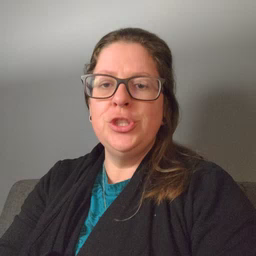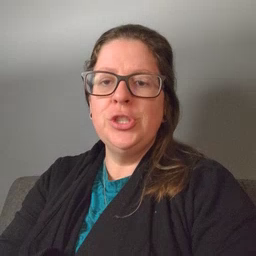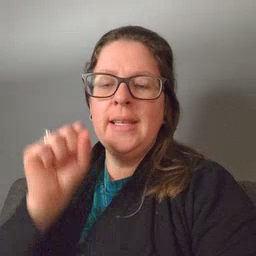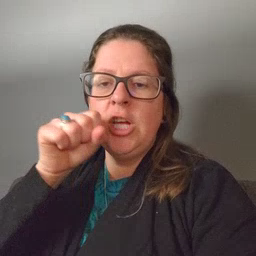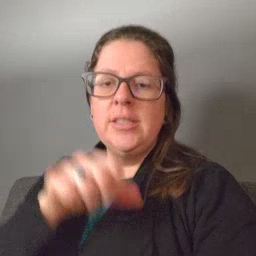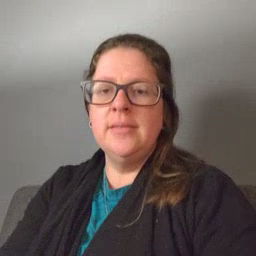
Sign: carrot